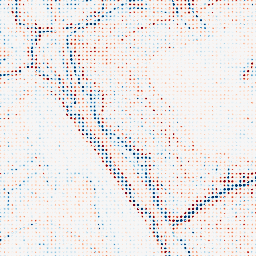
Category: edge_preserving
Decomposition family: anisotropic_diffusion
Decomposition parameters: iterations: 20
kappa: 100
gamma: 0.1
Upsampling method: sinc_blackman
Upsampling parameters: scale: 8
kernel_size: 4
Upsampling scale: 8